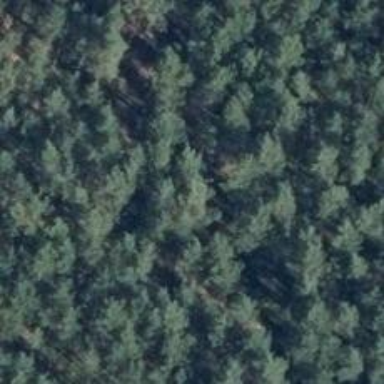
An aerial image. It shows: Hunting stand.